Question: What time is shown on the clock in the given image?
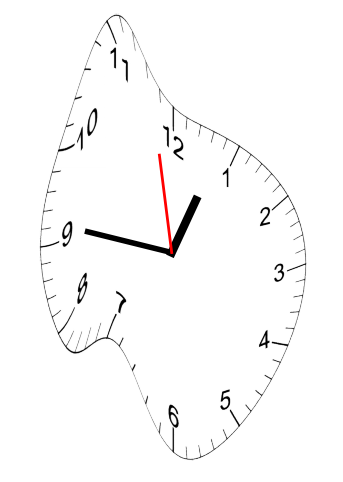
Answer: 12:45:58